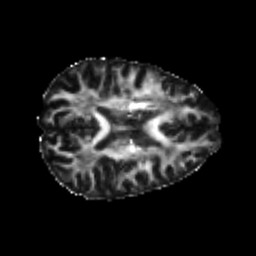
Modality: FA
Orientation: axial
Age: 24
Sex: female
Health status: healthy
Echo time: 0.074 s